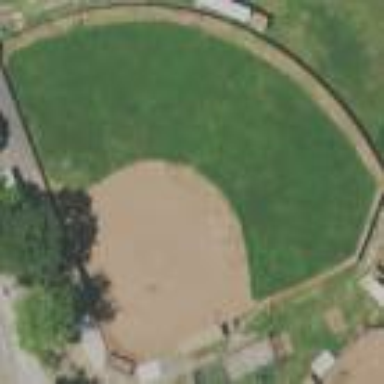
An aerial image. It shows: Baseball pitch for leisure land activities.